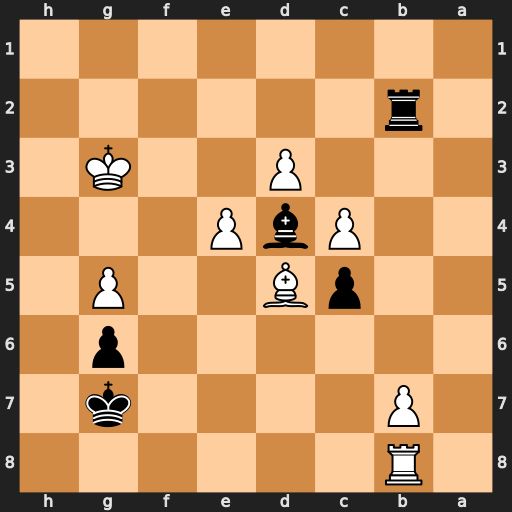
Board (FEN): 1R6/1P4k1/6p1/2pB2P1/2PbP3/3P2K1/1r6/8
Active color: b
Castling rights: -
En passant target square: -
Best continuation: Be5+ Kf3 Bxb8